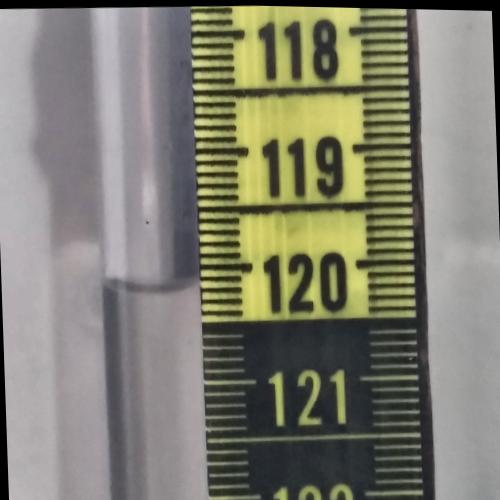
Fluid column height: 120.2 cm